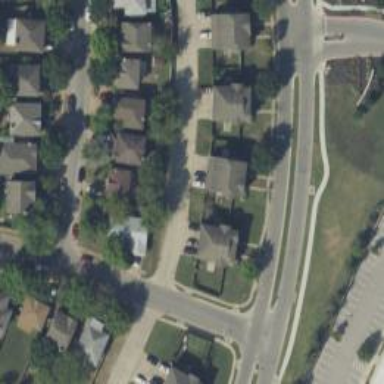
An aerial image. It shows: Alley classified as service road.